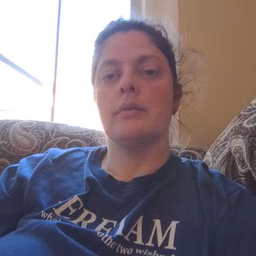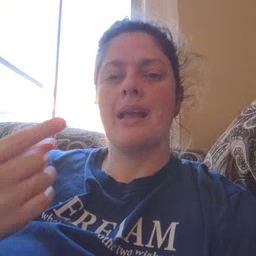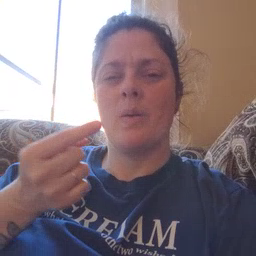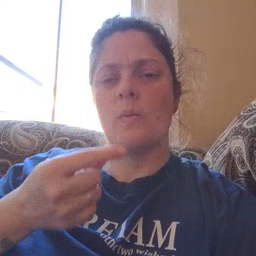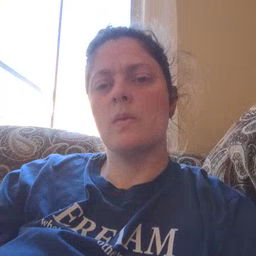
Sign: owie